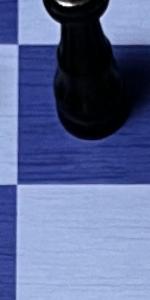
Label: Empty